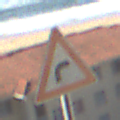
Verkehrszeichen: KurveRechts
Umgebung: Outdoor, Urban
Tageszeit: MorningAfternoon
Wetter: Clear
Licht: Natural
Jahreszeit: NotSpecified
Kontrast: HighContrast